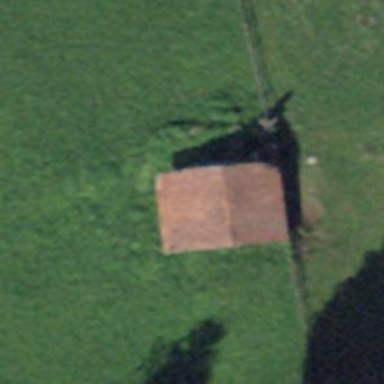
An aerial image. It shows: Rural barn.